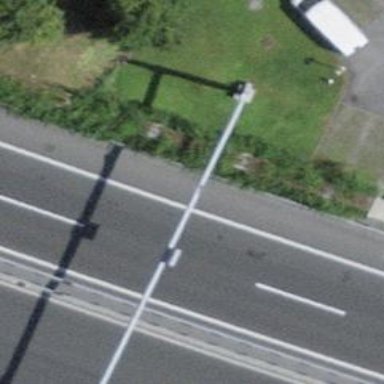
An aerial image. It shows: Gantry structure.